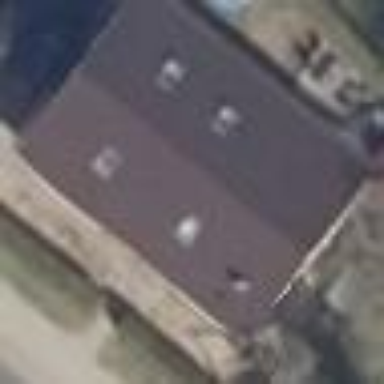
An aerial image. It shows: Detached building.